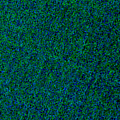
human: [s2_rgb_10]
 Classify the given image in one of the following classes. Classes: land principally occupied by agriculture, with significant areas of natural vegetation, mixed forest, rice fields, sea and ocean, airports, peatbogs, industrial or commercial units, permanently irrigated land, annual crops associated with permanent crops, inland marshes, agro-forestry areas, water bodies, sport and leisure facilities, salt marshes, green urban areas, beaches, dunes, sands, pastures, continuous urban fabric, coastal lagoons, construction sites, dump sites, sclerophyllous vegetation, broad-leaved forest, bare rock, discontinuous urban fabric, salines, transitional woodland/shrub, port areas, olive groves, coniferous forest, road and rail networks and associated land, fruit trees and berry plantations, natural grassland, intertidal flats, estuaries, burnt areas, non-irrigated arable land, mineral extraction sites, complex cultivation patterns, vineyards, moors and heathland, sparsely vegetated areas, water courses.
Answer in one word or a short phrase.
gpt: sea and ocean